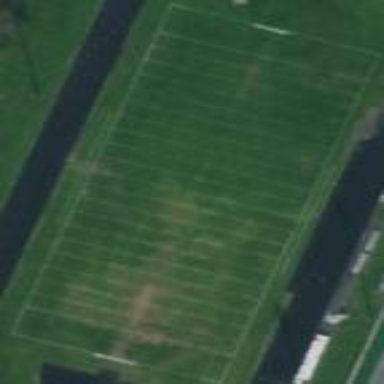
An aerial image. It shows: American football pitch.